Question: I clone a repository and notice that the files I require only appear
under the original page's menu, and not under :
>
I 'add' and 'commit -m' from my machine but the files don't show up in my newly-formed GitHub repoository under or . So I run
'git branch -a' and see the 'hidden' files displayed there. I 'git checkout'
and am informed I'm in a detached head state. Next, I 'git checkout -b' the
branch with the needed files, then:
'''
git push --set-upstream origin
git checkout -
git add
git commit
git push
'''
Go back to my GitHub page and the sought after files are now available. We're using this repo for a group project and I want to make sure that our work
on a repo from a headless state will register on each of our GitHub
contribution graphs.
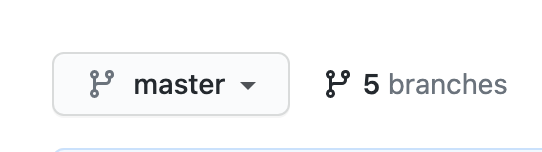
Answer: Working in a detach head won't impact the contribution graph, since it is a local commit operation (in an headless branch).
Once you have checked out a branch, the same commit will count for the contribution graph, once pushed (not before).